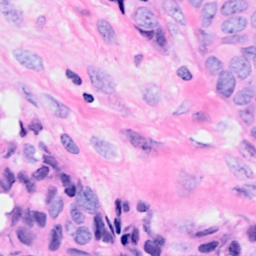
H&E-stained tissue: Breast